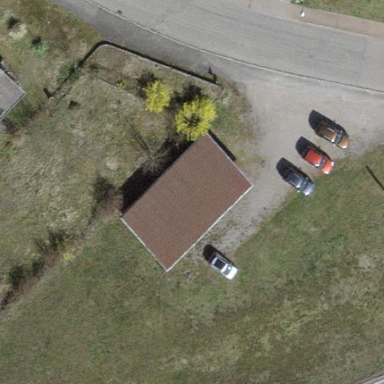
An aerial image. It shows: View of roof of building.